Interaction volume radius: 5 \u00c5
Interaction volume height: 10 \u00c5
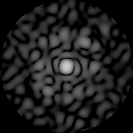
Disorder parameter: 0.8841